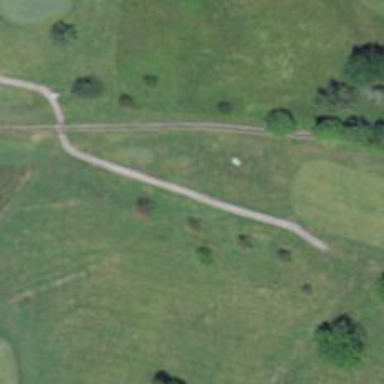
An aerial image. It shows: Path designated for golf carts.